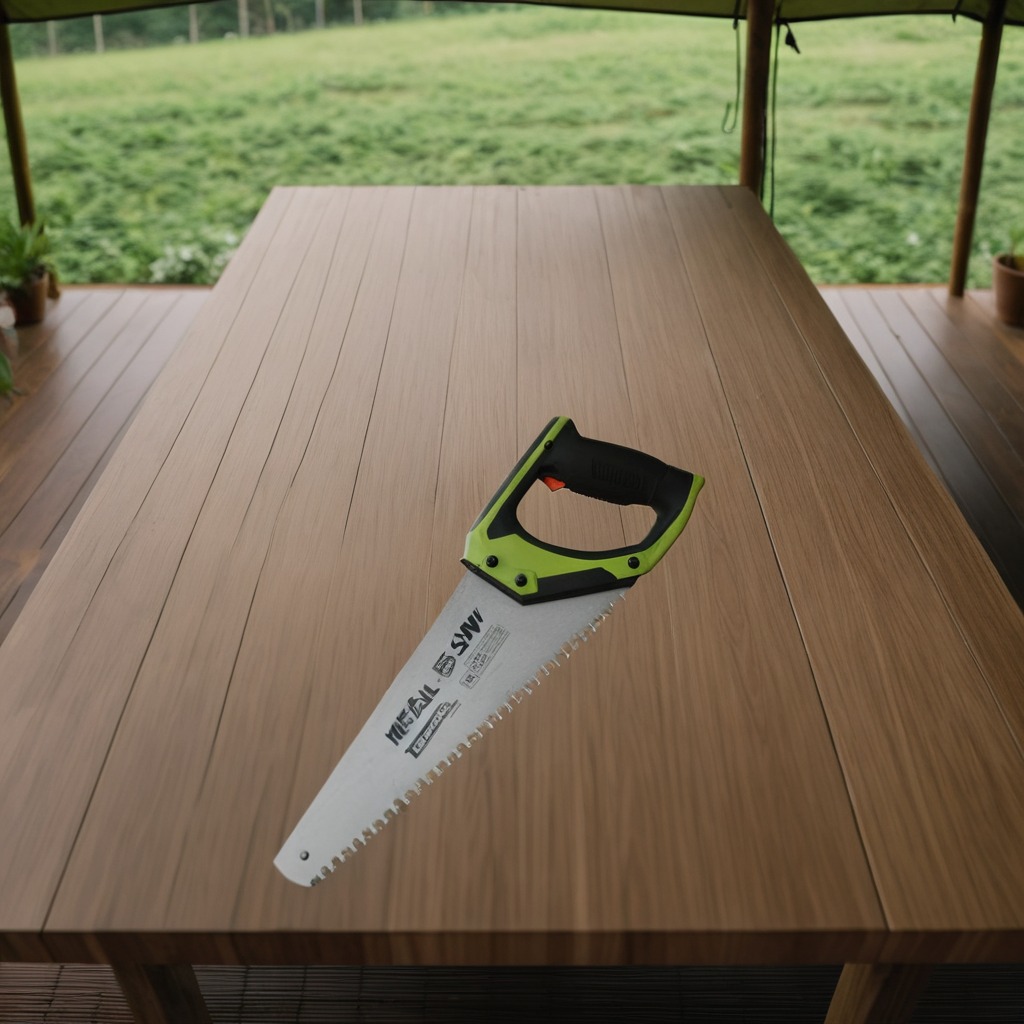
A metal saw is lying on a wooden table inside a jungle field workshop tent.